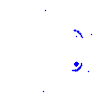
Particle: kaon